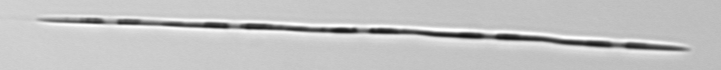
Label: Pseudo-nitzschia